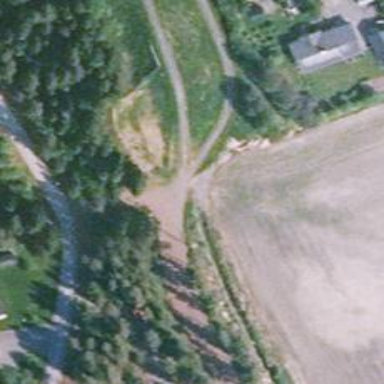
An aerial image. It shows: Track road specifically designed for nordic activities. The track is groomed for both classic and skating styles.